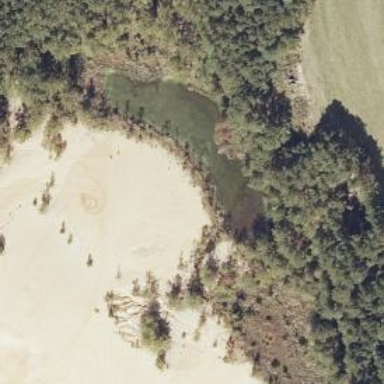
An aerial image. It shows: Pond surrounded by natural water.